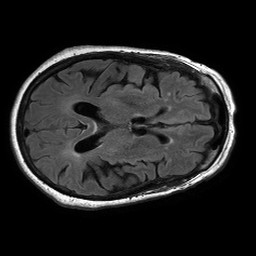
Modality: FLAIR
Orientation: axial
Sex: female
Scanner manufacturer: philips
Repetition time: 11 s
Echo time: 0.125 s